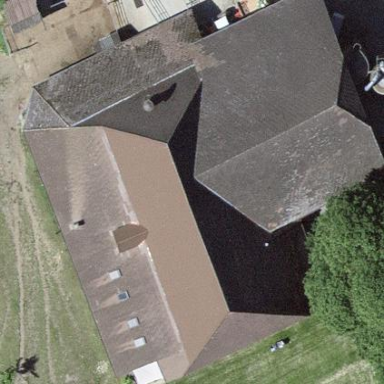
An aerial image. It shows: Farm building.